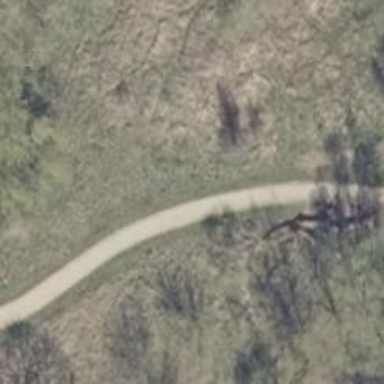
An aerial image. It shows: Footway along the road.